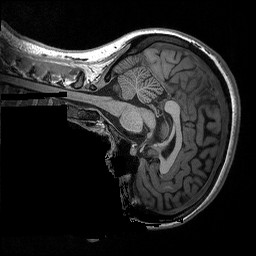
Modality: T1w
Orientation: sagittal
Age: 23
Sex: female
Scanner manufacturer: siemens
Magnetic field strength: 3 T
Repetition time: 2.3 s
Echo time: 0.00298 s